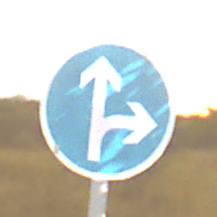
Verkehrszeichen: VorgeschriebeneFahrtrichtungGeradeausOderRechts
Umgebung: Outdoor, Nature
Tageszeit: Night
Wetter: Clear
Licht: Natural
Jahreszeit: NotSpecified
Kontrast: LowContrast